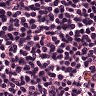
Metastatic tissue present: no